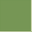
Piece: xx